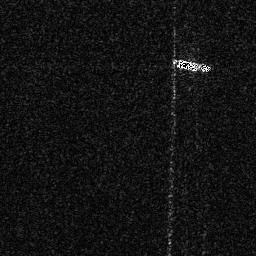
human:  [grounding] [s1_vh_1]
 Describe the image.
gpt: In the satellite image, there is  <ref>1 medium ship </ref> <box>[[66, 21, 81, 28, 0]]</box> located at top right.